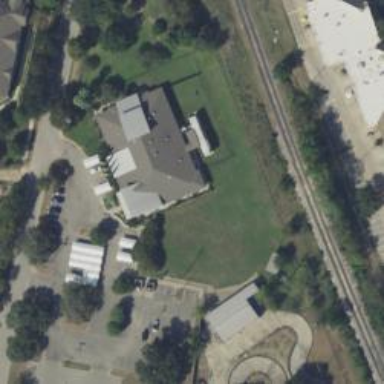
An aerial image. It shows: Building serving as veterinary clinic.